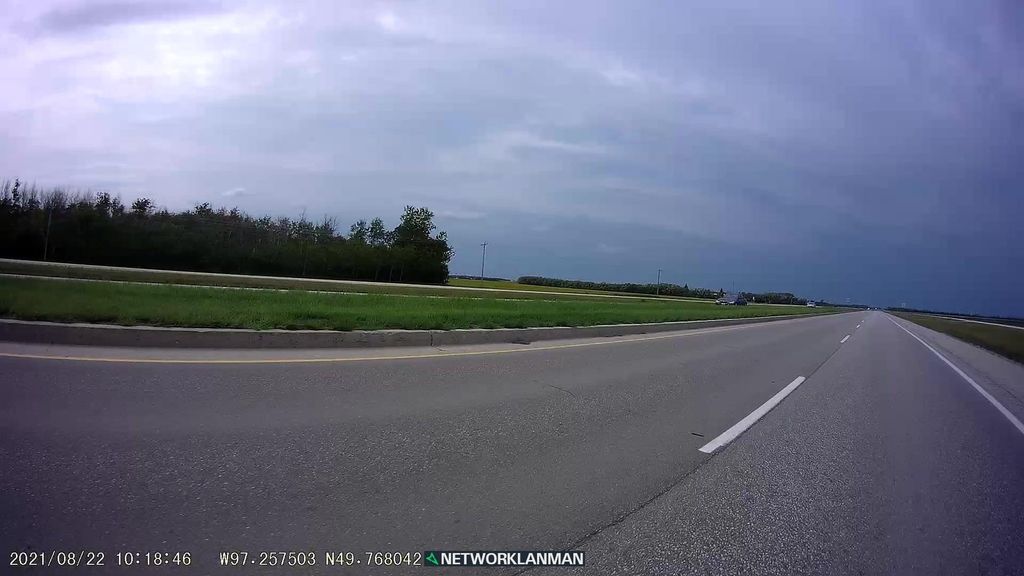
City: winnipeg